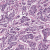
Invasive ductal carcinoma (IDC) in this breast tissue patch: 1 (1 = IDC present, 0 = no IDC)